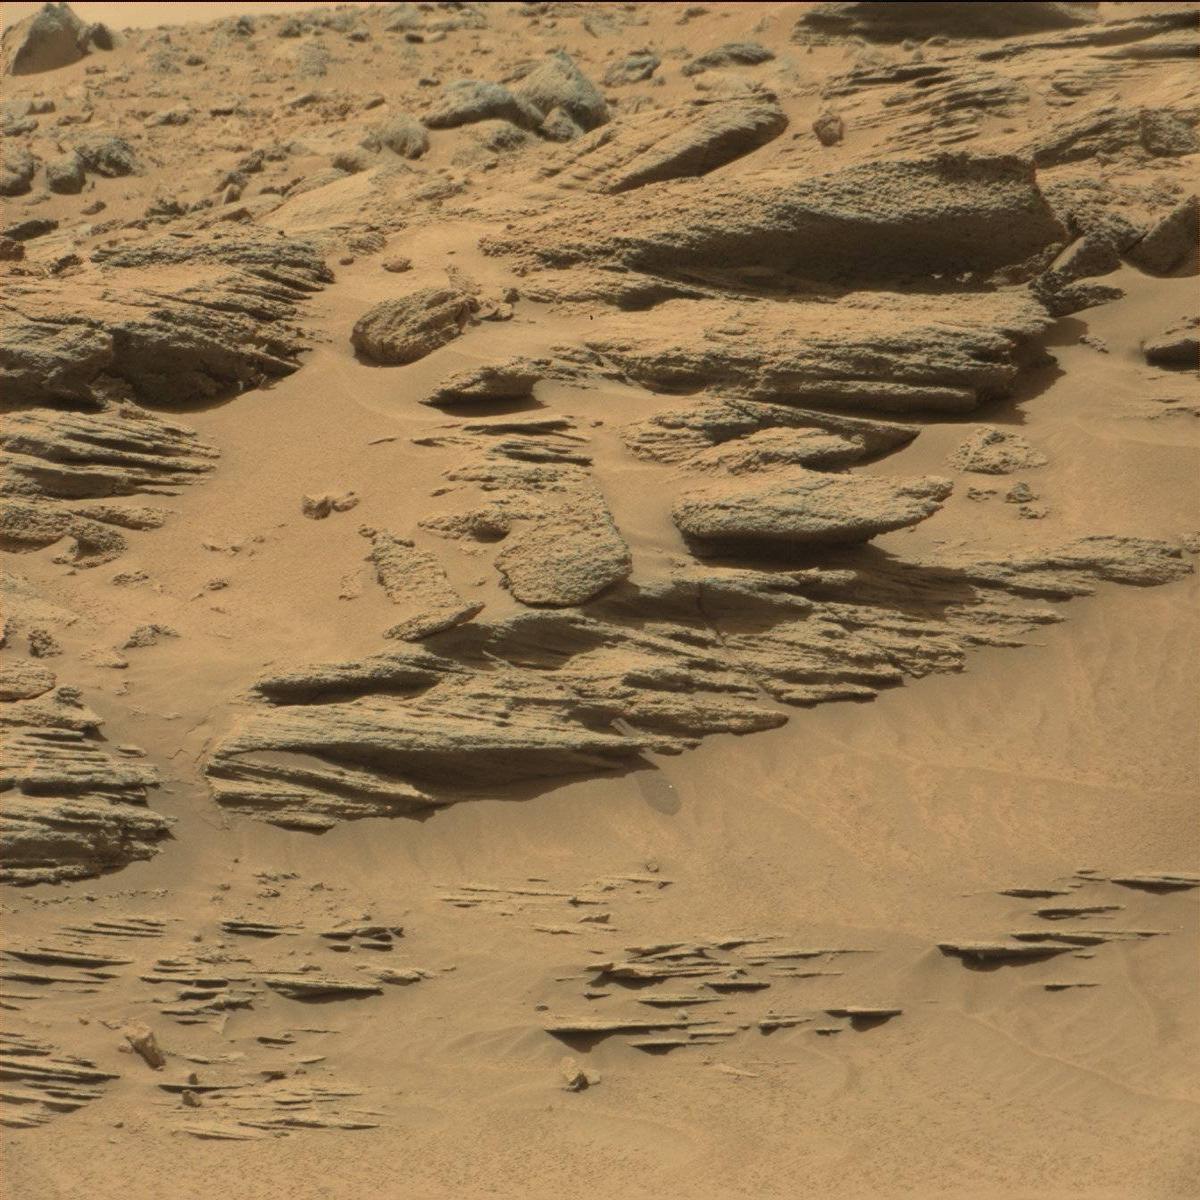
Terrain classes present: Bedrock, Ridge, Sand / Soil, Sky